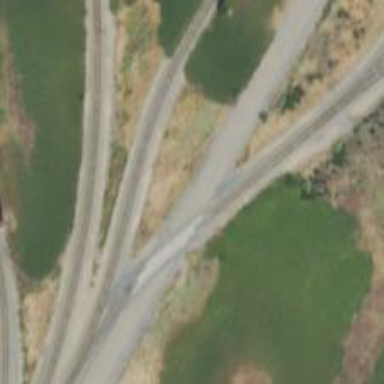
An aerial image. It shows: Rail spur service.